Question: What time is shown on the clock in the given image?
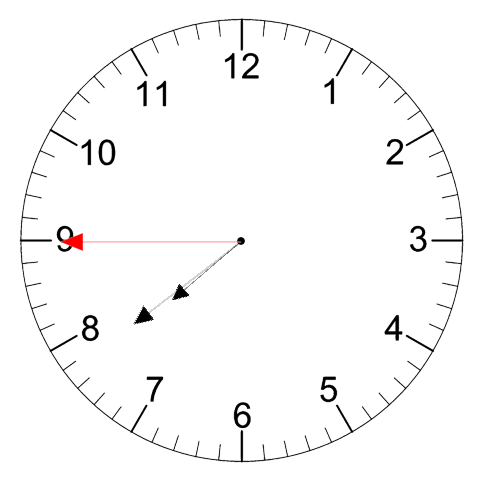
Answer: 07:38:45